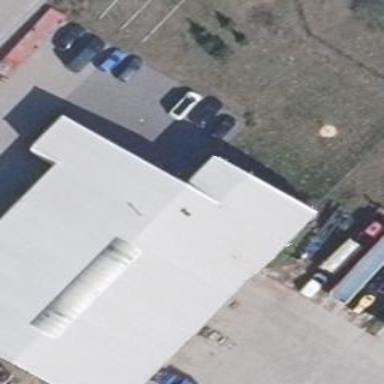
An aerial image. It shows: Commercial building.